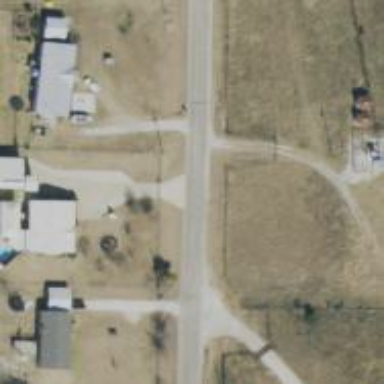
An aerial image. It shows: Driveway leading to service road.